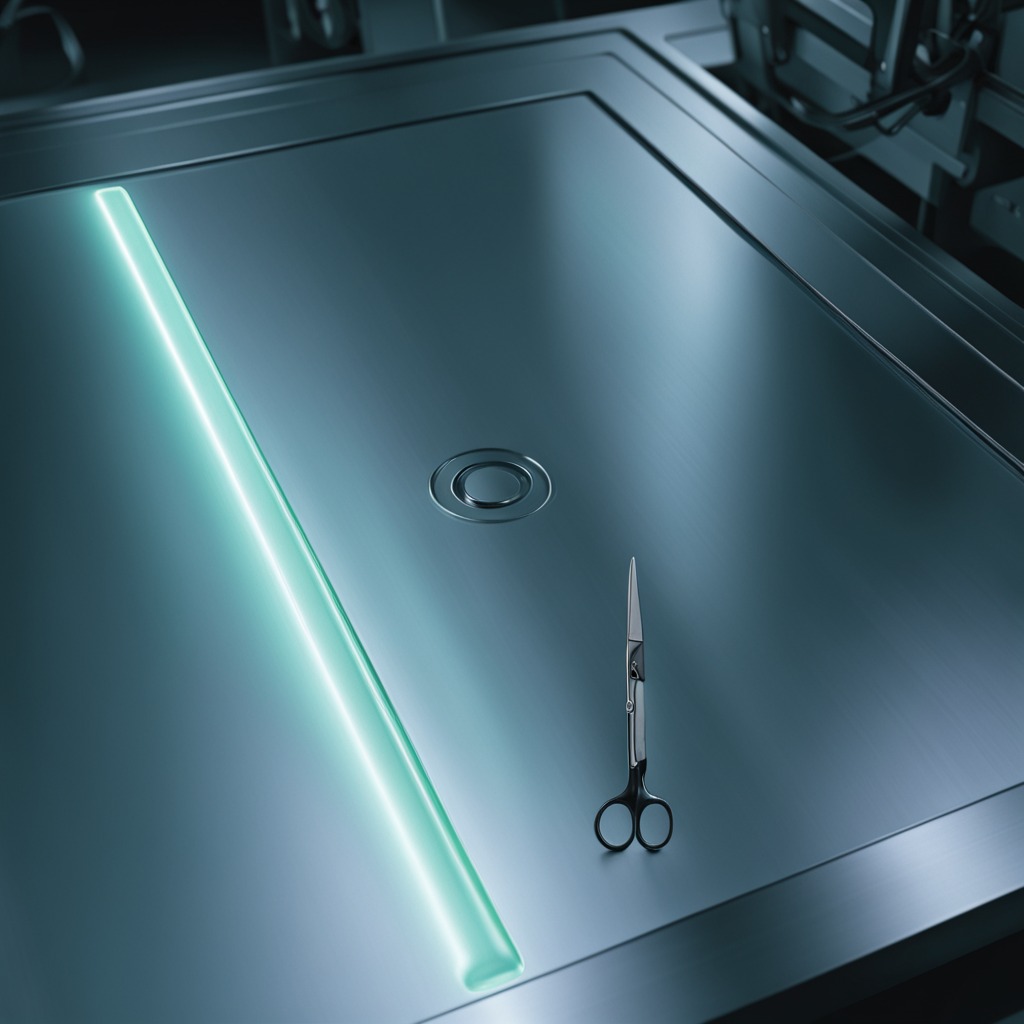
A scissor lies on the metal table in a machine shop under fluorescent lights.